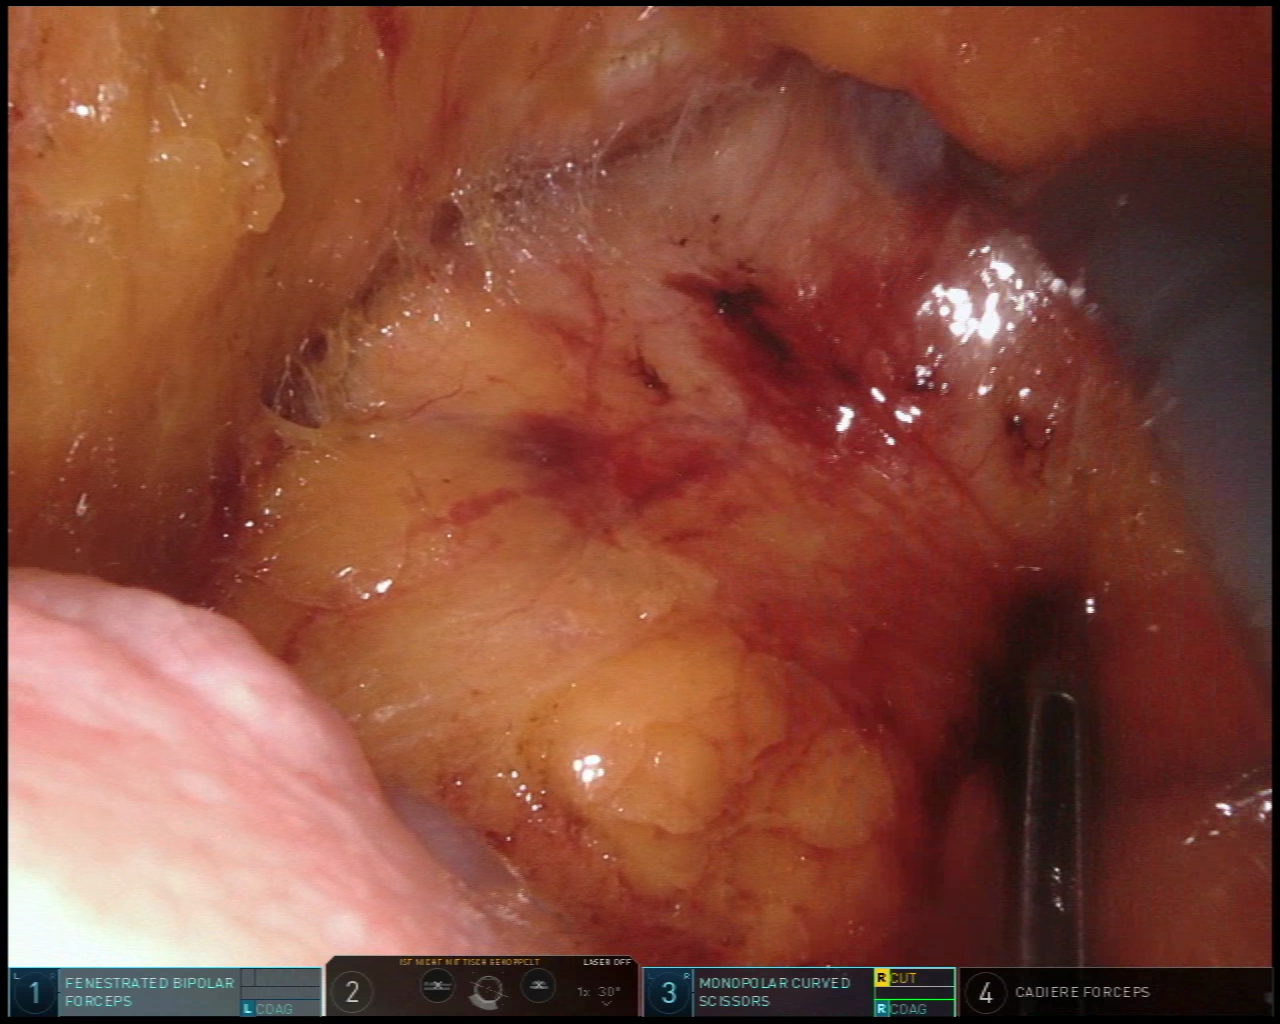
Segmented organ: pancreas
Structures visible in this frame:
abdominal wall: no
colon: no
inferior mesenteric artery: no
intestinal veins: no
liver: no
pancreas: yes
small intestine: yes
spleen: no
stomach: no
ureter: no
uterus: no
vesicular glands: no